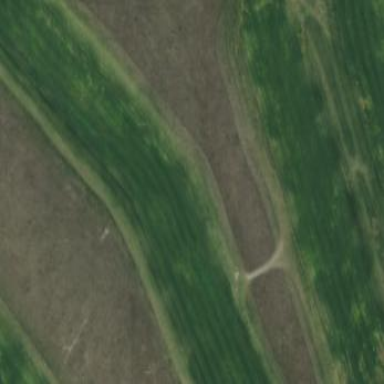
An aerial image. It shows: Rough area in golf course.